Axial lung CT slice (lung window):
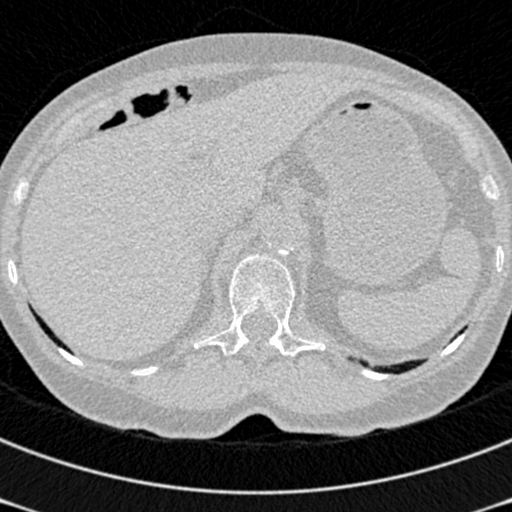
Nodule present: no